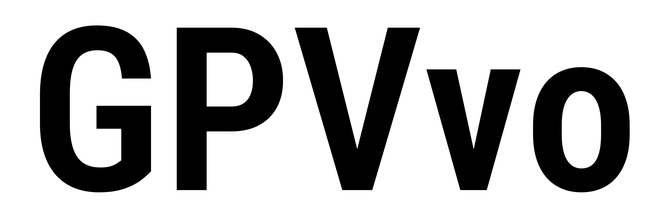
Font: Roboto_Condensed_SemiBold